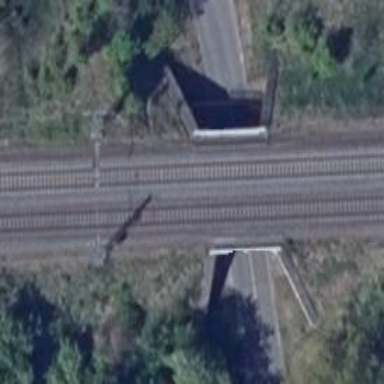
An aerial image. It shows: Bridge over electrified railway with contact line.